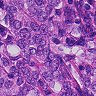
Metastatic tissue present: yes